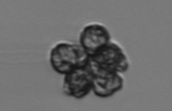
Label: Corymbellus